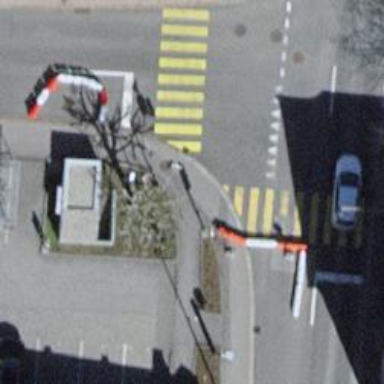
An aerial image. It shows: Bicycle parking area.